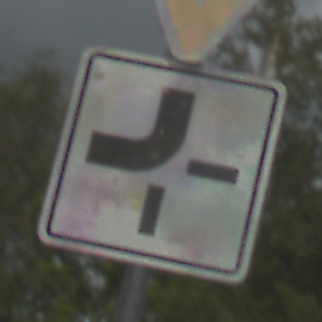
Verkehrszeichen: VerlaufVorfahrtsstrasse2
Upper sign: VorfahrtGewaehren
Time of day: Midday
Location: Outdoor (Suburban)
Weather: PartlyCloudy
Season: Summer
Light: Natural